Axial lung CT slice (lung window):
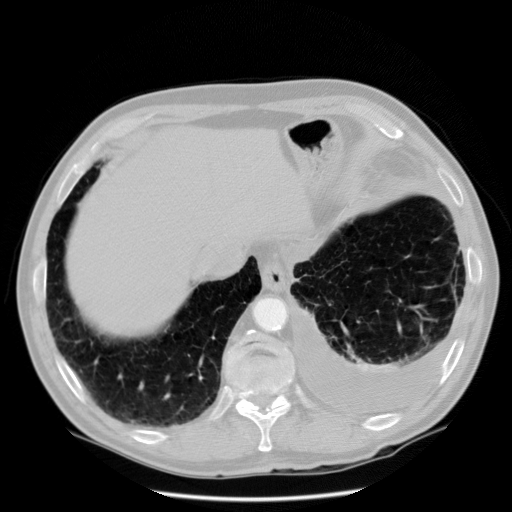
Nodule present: no